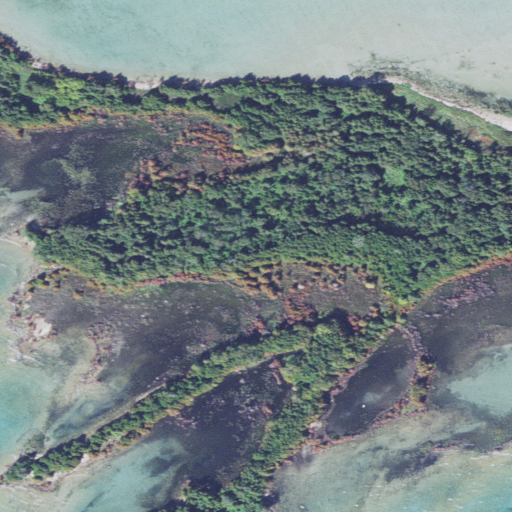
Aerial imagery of island in Michigan named Temperance Island containing open water, evergreen forest, woody wetlands, barren land, grassland, mixed forest, and herbaceous wetlands